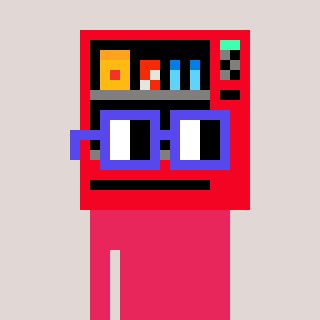
a pixel art character with square blue glasses, a vending machine-shaped head and a redpinkish-colored body on a warm background